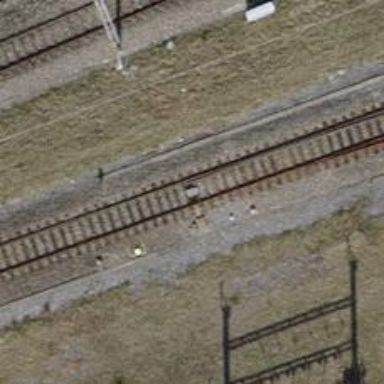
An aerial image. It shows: Railway switch.